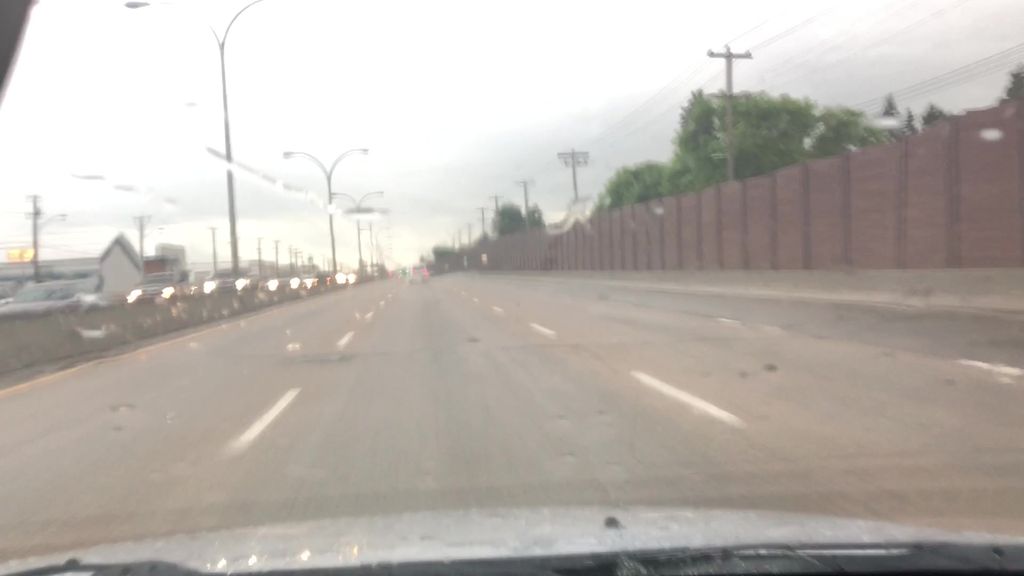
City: edmonton